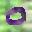
Label: 0